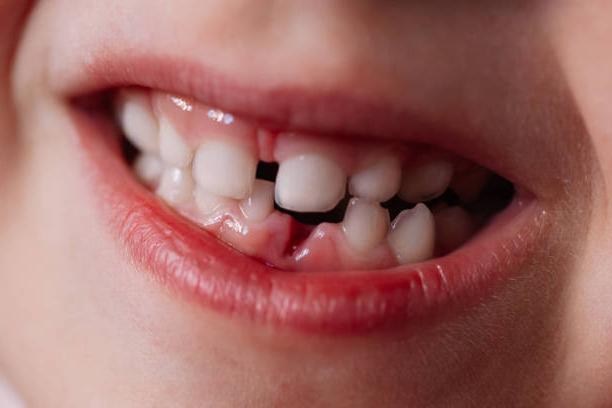
Condition: hypodontia